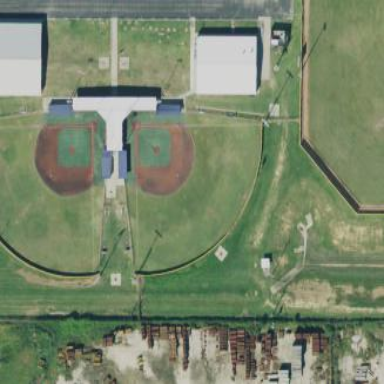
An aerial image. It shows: Baseball pitch for leisure and sports activities.